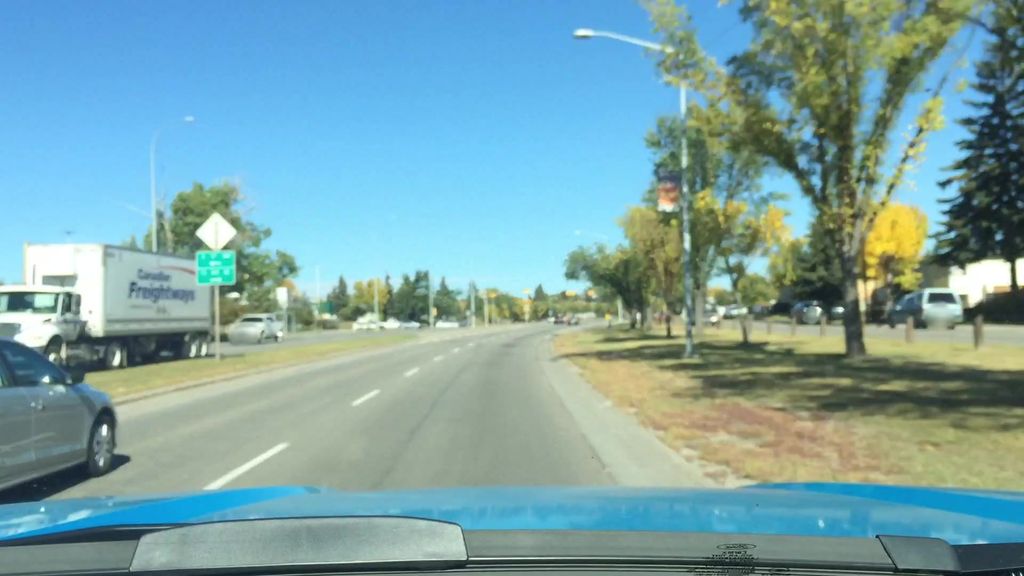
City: calgary